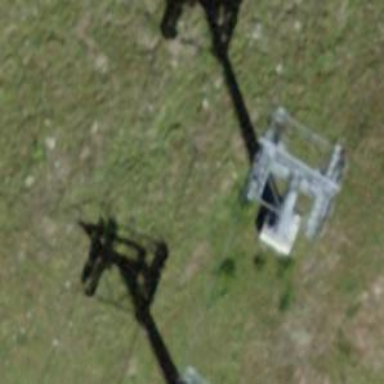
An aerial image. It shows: Pylon for aerialway.